Field crop: tomato
Growth stage: 1
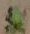
Species: solanum